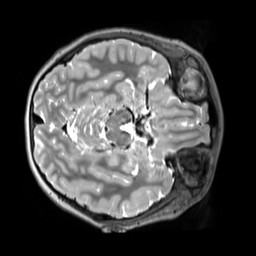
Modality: T2w
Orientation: axial
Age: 10
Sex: male
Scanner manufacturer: siemens
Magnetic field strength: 3 T
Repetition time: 3.2 s
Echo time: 0.408 s